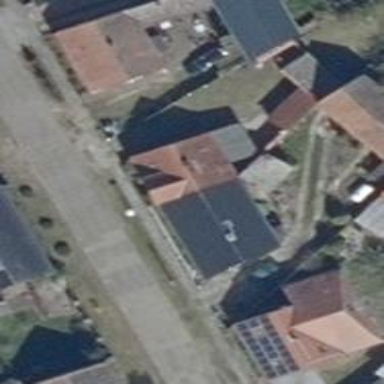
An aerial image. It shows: Simple house.